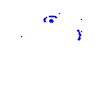
Particle: proton